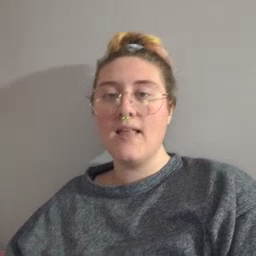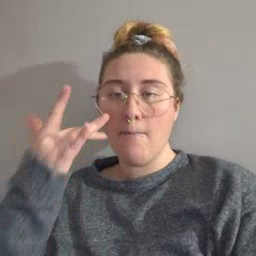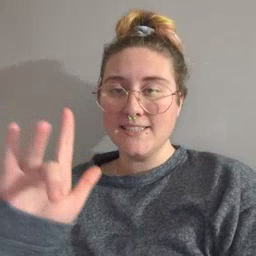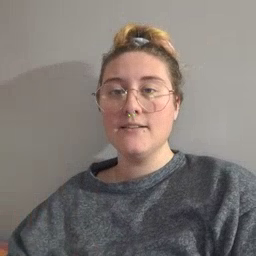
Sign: empty